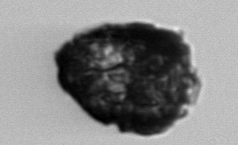
Label: Stenosemella_pacifica